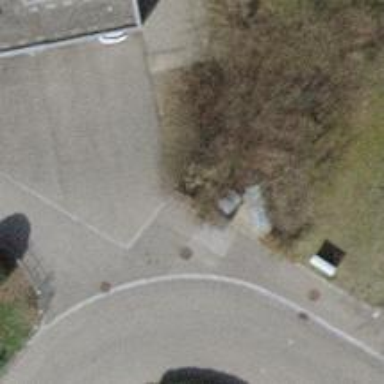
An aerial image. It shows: Street cabinet.